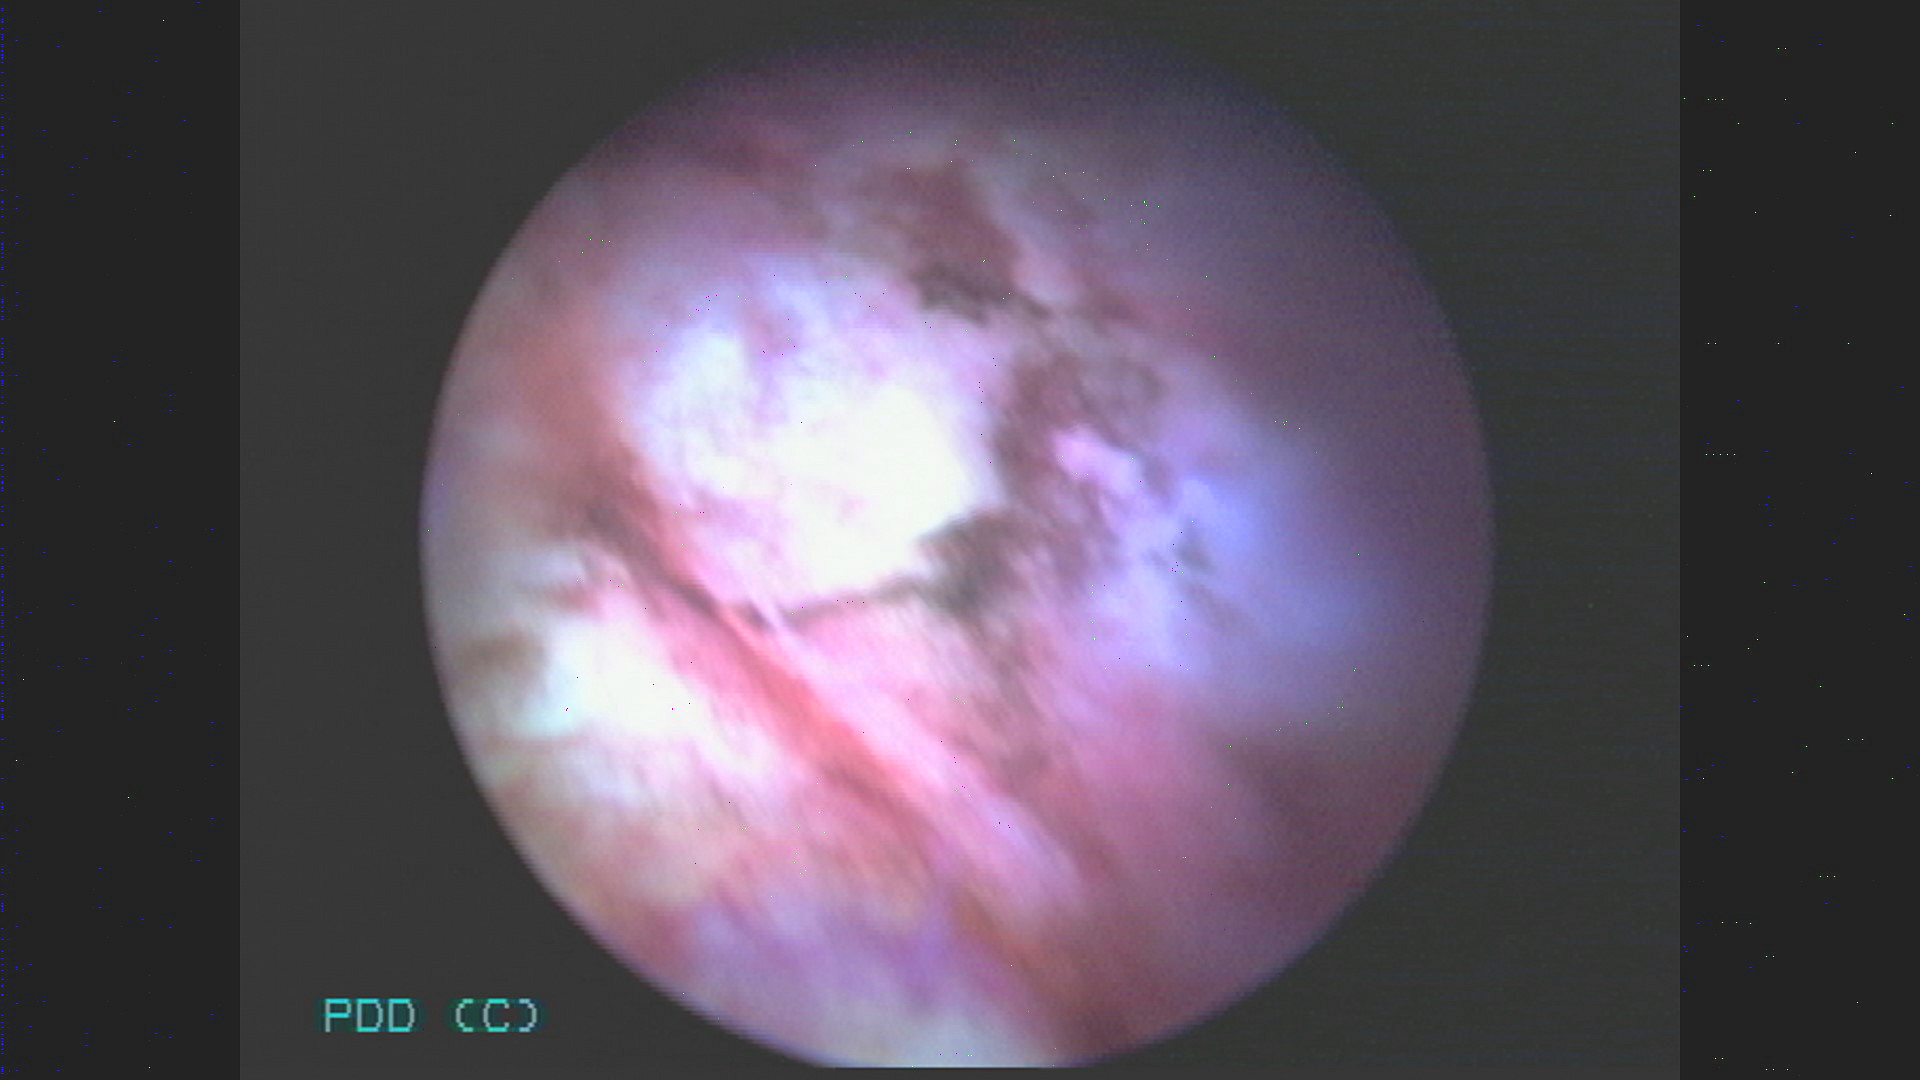
Modality: BLC
Class: Non-malignant
Subclass: BenignRare
Lesion: L2
Morphology: Non-papillary
Bladder cancer association: No